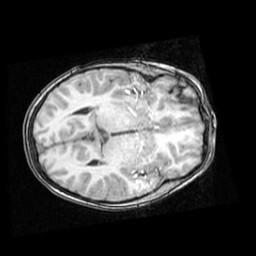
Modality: T1w
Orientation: axial
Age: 9
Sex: male
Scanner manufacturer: ge
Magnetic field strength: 1.5 T
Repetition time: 0.03333 s
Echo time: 0.008 s